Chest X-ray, AP view. Patient: 57 years old, sex M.
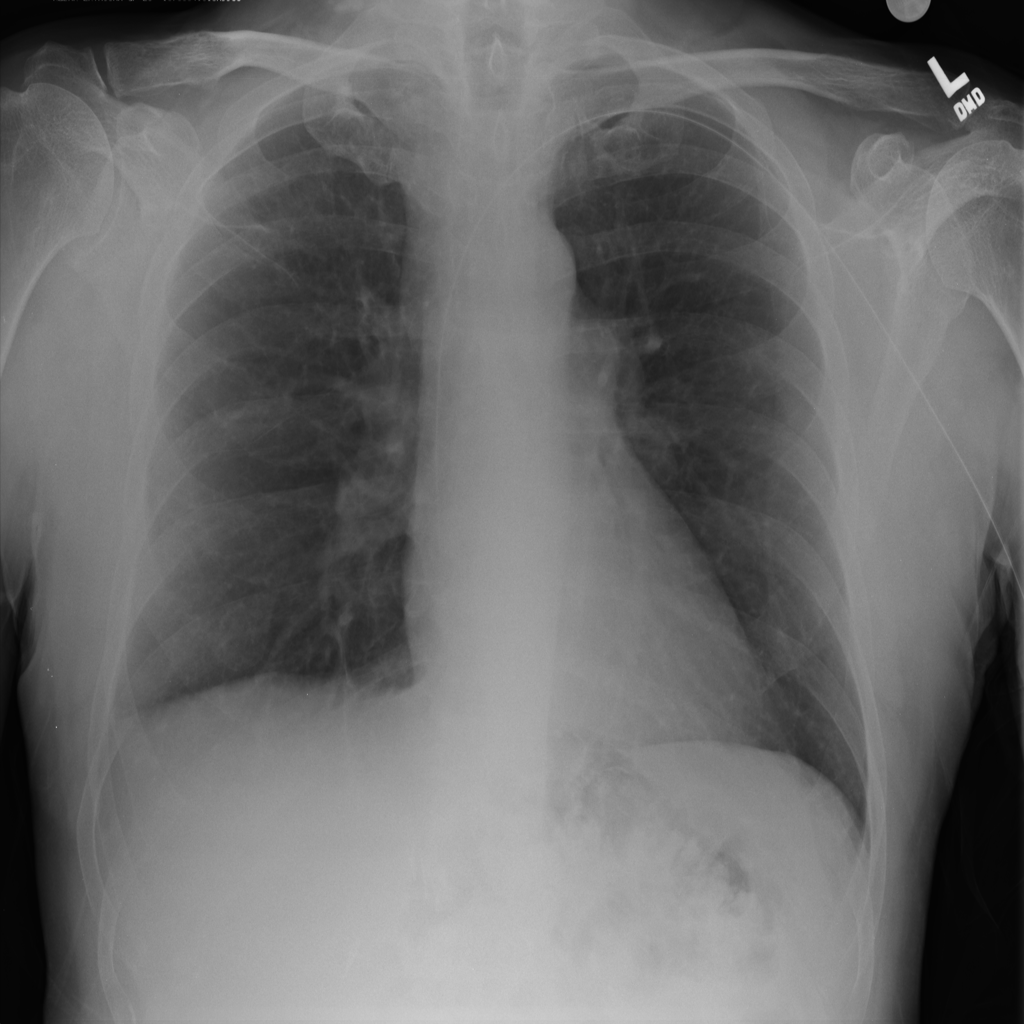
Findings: No Finding